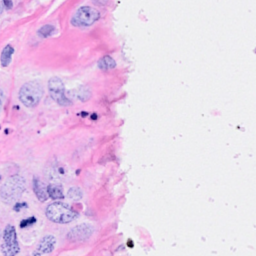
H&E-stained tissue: Breast